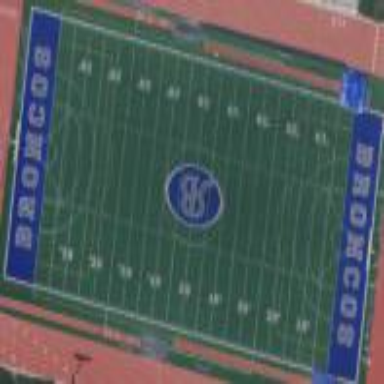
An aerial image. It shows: Green grass pitch dedicated for American football.